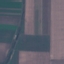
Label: AnnualCrop